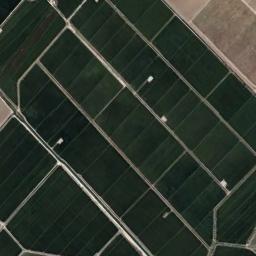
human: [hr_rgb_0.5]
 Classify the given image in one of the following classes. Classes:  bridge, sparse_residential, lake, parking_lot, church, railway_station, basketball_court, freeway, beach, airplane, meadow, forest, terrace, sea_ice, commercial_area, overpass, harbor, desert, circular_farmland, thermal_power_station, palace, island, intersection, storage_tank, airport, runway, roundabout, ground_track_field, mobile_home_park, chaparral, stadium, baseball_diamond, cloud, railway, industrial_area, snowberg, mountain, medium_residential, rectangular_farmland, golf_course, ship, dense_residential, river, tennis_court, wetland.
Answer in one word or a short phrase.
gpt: rectangular_farmland